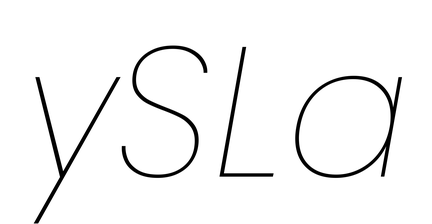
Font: Poppins-ThinItalic